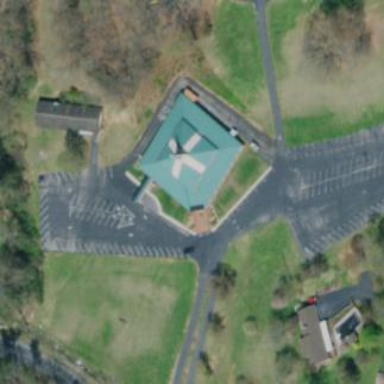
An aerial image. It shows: Building that serves as place of worship.